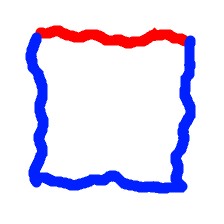
Shape: square